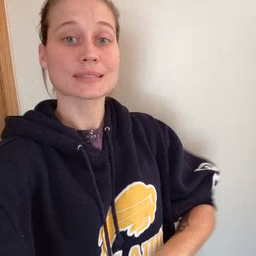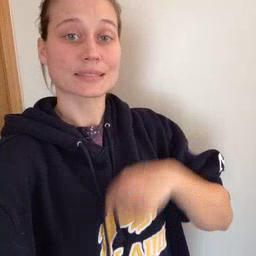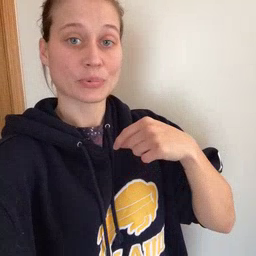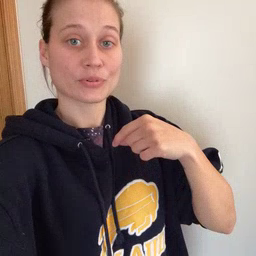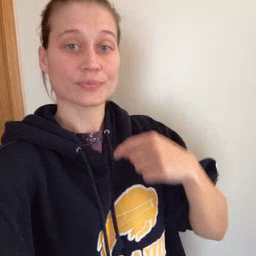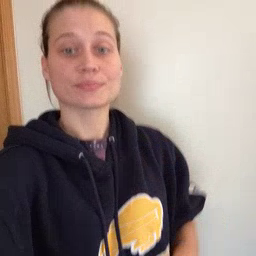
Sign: zipper